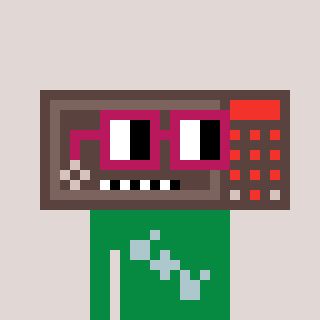
a pixel art character with square dark red glasses, a wallsafe-shaped head and a green-colored body on a warm background